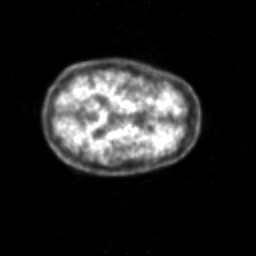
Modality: PET
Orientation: axial
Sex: male
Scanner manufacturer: siemens